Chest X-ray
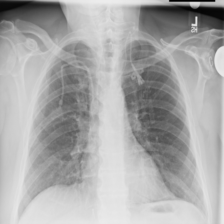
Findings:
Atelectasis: positive
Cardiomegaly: negative
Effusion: negative
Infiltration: negative
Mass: negative
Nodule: negative
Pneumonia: positive
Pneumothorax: negative
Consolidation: negative
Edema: negative
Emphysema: negative
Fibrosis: negative
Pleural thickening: negative
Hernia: negative